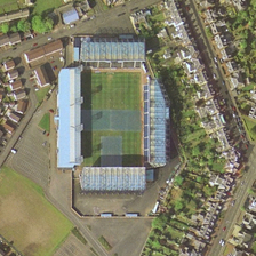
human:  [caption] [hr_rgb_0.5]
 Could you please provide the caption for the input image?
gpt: many green trees and small buildings are around a stadium.

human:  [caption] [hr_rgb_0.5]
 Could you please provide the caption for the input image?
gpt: There are green trees and small squares.

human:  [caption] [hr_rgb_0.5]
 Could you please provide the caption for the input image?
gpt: There are many green trees and small buildings around the stadium.

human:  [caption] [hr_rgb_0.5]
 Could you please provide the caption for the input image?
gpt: Many green trees and small buildings in the stadium are red.

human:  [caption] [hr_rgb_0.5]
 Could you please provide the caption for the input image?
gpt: Many green trees and small buildings are in the red stadium.